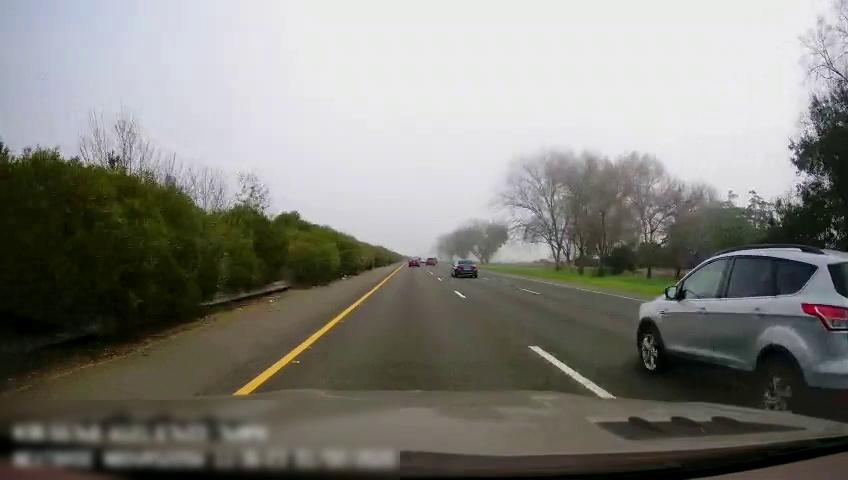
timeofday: Day
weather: Sunny
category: Drivable Space
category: Vehicles | Car
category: Vehicles | SUV
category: Vehicles | Car
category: Vehicles | SUV
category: Lanes | Current Lane
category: Lanes | Current Lane
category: Lanes | Alternate Lane
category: Lanes | Alternate Lane